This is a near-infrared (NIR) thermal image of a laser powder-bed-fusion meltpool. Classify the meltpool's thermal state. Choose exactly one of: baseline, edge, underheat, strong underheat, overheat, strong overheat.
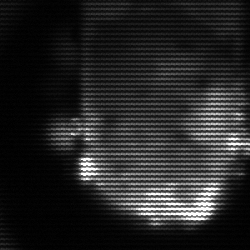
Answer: baseline